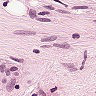
Metastatic tissue present: yes